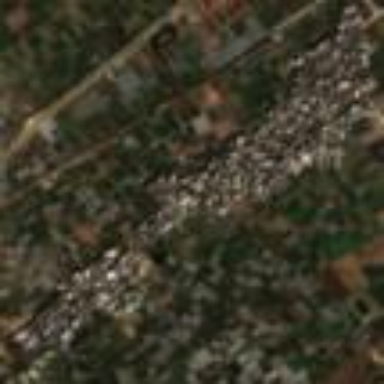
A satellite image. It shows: Residential area located within village.